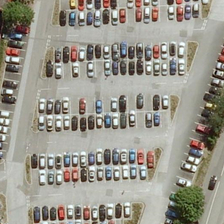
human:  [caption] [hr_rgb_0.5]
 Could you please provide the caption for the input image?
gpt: many cars are in a parking lot near several green trees and a road .

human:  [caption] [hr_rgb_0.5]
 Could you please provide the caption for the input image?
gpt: the light green trees are on the side of the road .

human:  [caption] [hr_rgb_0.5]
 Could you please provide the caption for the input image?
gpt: many cars are in a parking lot near several green trees and a road .

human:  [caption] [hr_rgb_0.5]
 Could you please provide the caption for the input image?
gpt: four rows of cars are on the wide road .

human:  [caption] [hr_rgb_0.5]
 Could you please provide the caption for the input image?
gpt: four rows of cars are on the wide road .